Question: What is the reading of this measurement?
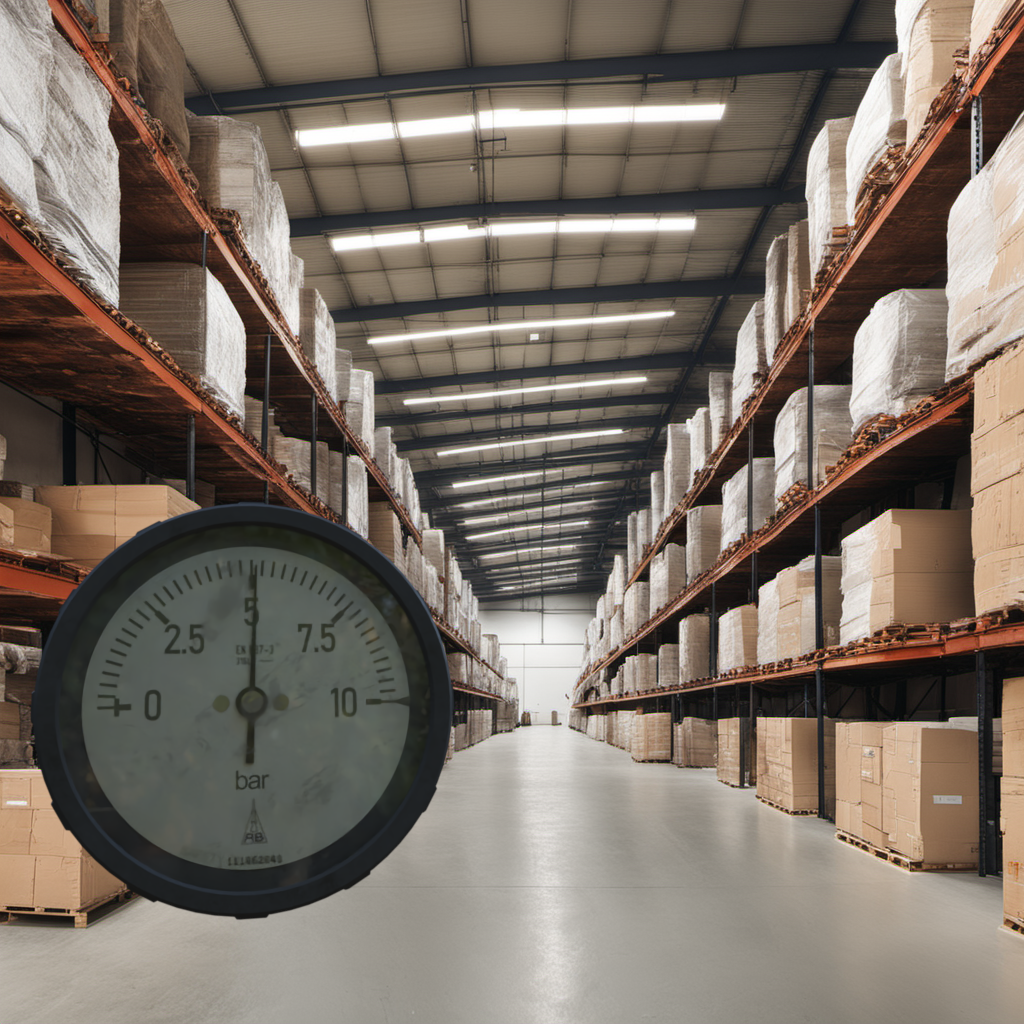
Answer: The result is 5.1
Question: What is the value range of the measurement in the image?
Answer: The range is from 0 to 10
Question: What is the minimum and maximum value range of the measurement in the image?
Answer: The minimum value is 0 and the maximum value is 10